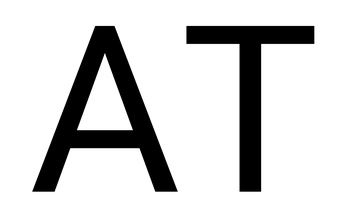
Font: Roboto_Regular